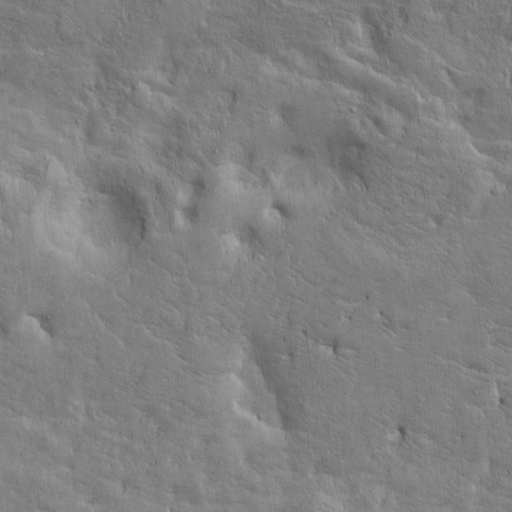
Classes present: Background, Cone